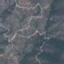
Land use / land cover: HerbaceousVegetation